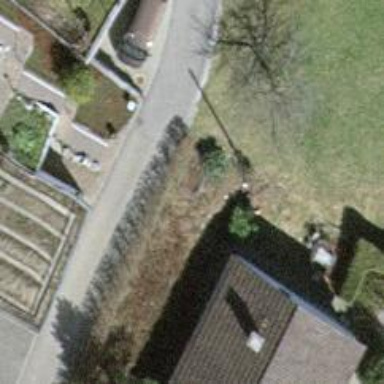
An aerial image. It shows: Residential alleyway.